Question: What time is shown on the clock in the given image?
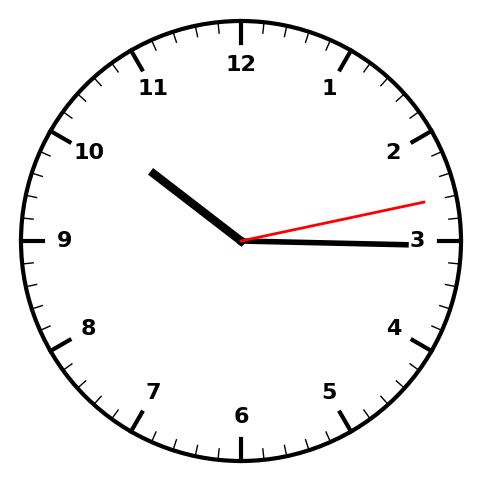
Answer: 10:15:13